Из тонкого шнура массой $m$ с коэффициентом упругости $k$ сделано кольцо радиусом $r_{0}$. Кольцо надевают на прямой круговой конус с углом при вершине $2 \alpha$ (см. рисунок).  Ось конуса вертикальна, его поверхность гладкая.
Найдите радиус $r$ кольца, находящегося на конусе.
До какой угловой скорости $\omega$ надо раскрутить кольцо вместе с конусом вокруг оси конуса, чтобы радиус кольца, находящегося на конусе, стал $2 r$?
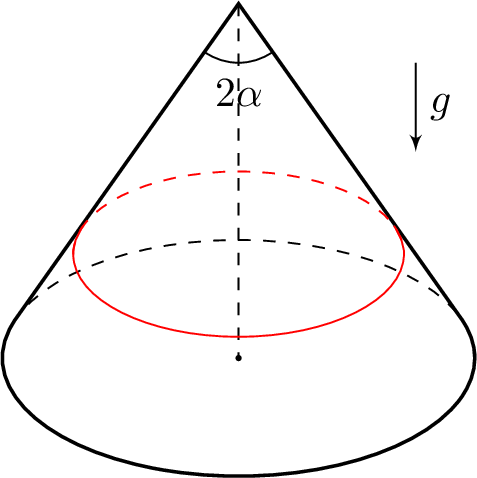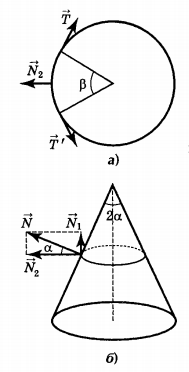
Найдите радиус $r$ кольца, находящегося на конусе.
Решение: Рассмотрим маленький элемент кольца массой $\Delta m$, которому соответствует малый угол $\beta$ (см. рисунок $a$).  Масса элемента $\Delta m=\frac{m}{2 \pi} \beta$. Силу нормального давления $N$ разложим на вертикальную $N_{1}$ и горизонтальную $N_{2}$ составляющие (см. рисунок $б$). Ясно, что $N_{2}=\frac{N_{1}}{\operatorname{tg} \alpha}$. Запишем условие равновесия элемента кольца: $$ N_{1}=\Delta m g, \quad (1) \\ \left|\bar{T}^{\prime}\right|=|\vec{T}|=T, \quad (2) \\ N_{2}=2 T \sin \frac{\beta}{2}. \quad (3) $$ С учетом малости $\beta$ имеем $N_{2}=T \beta$. Решая совместно уравнения $(1)$ и $(3)$, находим силу натяжения: $$ T=\frac{\Delta m \cdot g}{\beta \cdot \operatorname{tg} \alpha}=\frac{m g}{2 \pi \operatorname{tg} \alpha}. $$ Так как $T=k\left(2 \pi r-2 \pi r_{0}\right)$, то радиус кольца, находящегося на конусе, равен $$ r=r_{0}+\frac{m g}{4 \pi^{2} k \operatorname{tg} \alpha}. \quad (4) $$
Ответ: $$ r=r_{0}+\frac{m g}{4 \pi^{2} k \operatorname{tg} \alpha}. $$

До какой угловой скорости $\omega$ надо раскрутить кольцо вместе с конусом вокруг оси конуса, чтобы радиус кольца, находящегося на конусе, стал $2 r$?
Решение: Пусть при вращении радиус кольца станет $R=2 r$. Сила $N_{1}$ не изменится. Значит, не изменится и $N_{2}$. По второму закону Ньютона $$ \Delta m \cdot a_{ц}=T_{1} \beta-N_{2} \Rightarrow \\ \Delta m \omega^{2} R=T_{1} \beta-\frac{\Delta m g}{\operatorname{tg} \alpha}, $$ где $a_{ц}$ — центростремительное ускорение, $T_{1}=2 \pi k\left(R-r_{0}\right)$. С учетом выражения для $\Delta m$ и $(4)$ получаем $$ \omega^{2}=\frac{4 k \pi^{2}}{m} \frac{R-r}{R}, $$ откуда при $R=2 r$ находим $$ \omega=\pi \sqrt{\frac{2 k}{m}}. $$
Ответ: $$ \omega=\pi \sqrt{\frac{2 k}{m}}. $$
Темы:
T, Механика, Статика, Всероссийские, Упругость